九年级 · 立体几何学
如图是某工件的三视图, 则此工件的表面积为 $(\quad)$

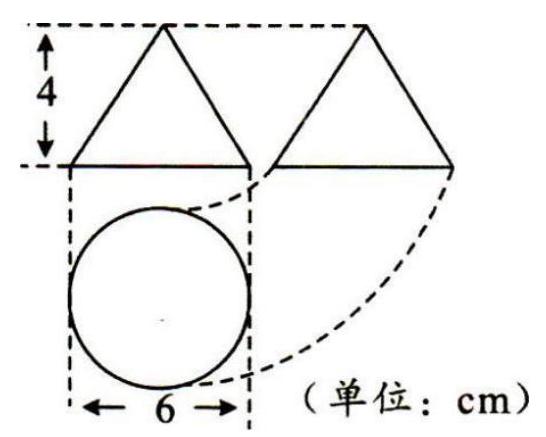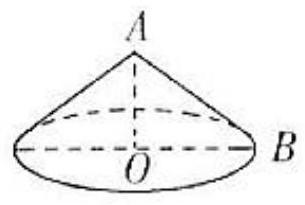
A. $15 \pi \mathrm{cm}^{2}$
B. $51 \pi \mathrm{cm}^{2}$
C. $66 \pi \mathrm{cm}^{2}$
D. $24 \pi \mathrm{cm}^{2}$
答案: D
解析: 解: 由三视图可得如图所示的几何体,

易得 $O B=6 \div 2=3 \mathrm{~cm}, O A=4 \mathrm{~cm}$,

由勾股定理得 $A B=\sqrt{4^{2}+3^{2}}=5 \mathrm{~cm}$,

圆锥的侧面积为 $\pi \times 3 \times 5=15 \pi \mathrm{cm}^{2}$,

圆锥的底面积为 $\pi \times 3^{2}=9 \pi \mathrm{cm}^{2}$,

故圆锥的表面积为 $15 \pi+9 \pi=24 \pi\left(\mathrm{cm}^{2}\right)$.

故选 $D$.